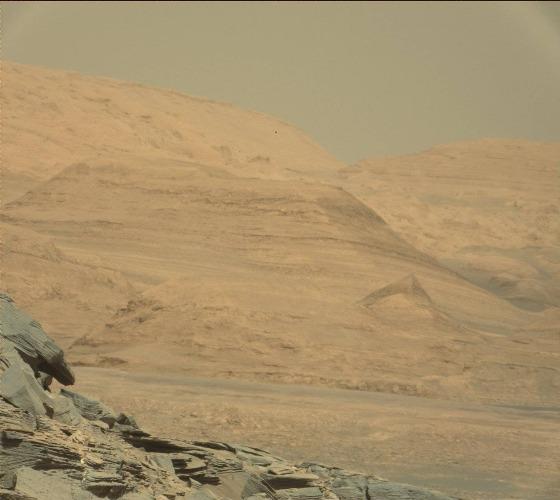
Terrain classes present: Bedrock, Gravel / Sand / Soil, Shadow, Sky / Distant Mountains